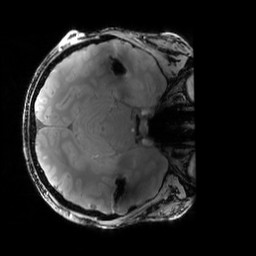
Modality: PDw
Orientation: axial
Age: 23
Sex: male
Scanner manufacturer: siemens
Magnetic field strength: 6.98 T
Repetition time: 1.78 s
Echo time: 0.00386 s